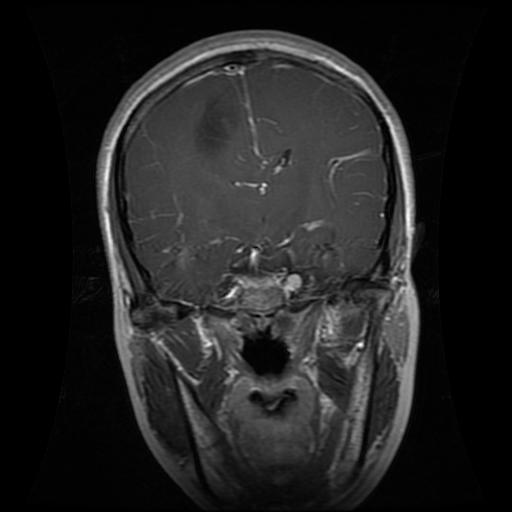
Label: glioma